Question: I have started with writing testcases for my Mule flows and processors.
As part of this I have tried setting the property "mule.test.timeoutSecs" in the "setUp" method to make sure that my each test method is not taking more time.
But this is showing some confusing results.
I have set the property to 3 seconds.
The first test method ran for morethan 9secs but it is still successful.
The second method is timedout after 3000 milliseconds.
The third test method failed throwing exception
'''
org.mule.retry.RetryPolicyExhaustedException: Could not create Transport. Reason: javax.management.InstanceAlreadyExistsException: org.apache.activemq:BrokerName=localhost,Type=Broker
at org.mule.retry.policies.AbstractPolicyTemplate.execute(AbstractPolicyTemplate.java:105)
.....
Caused by: javax.jms.JMSException: Could not create Transport. Reason: javax.management.InstanceAlreadyExistsException:
'''
Fourth method is timedout after 3000 milliseconds.
Please advise if I am missing anything here.
The image below shows the test summary along with time taken for each testmethod.

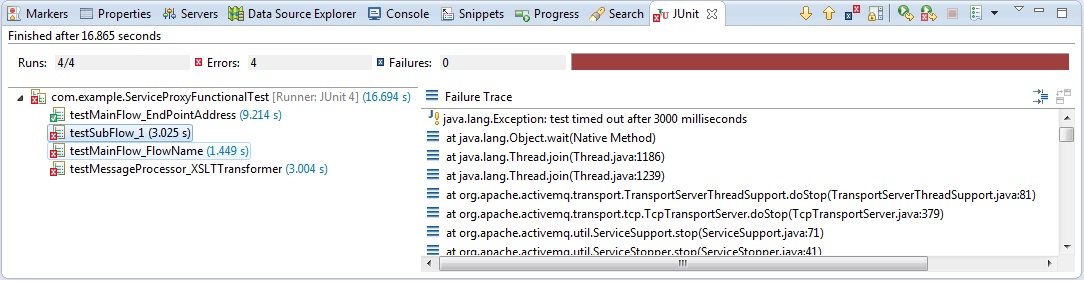
Answer: When using the 'org.mule.tck.junit4.FunctionalTestCase' set the 'mule.test.timeoutSecs' either in the test class constructor or a '@BeforeClass' static method.